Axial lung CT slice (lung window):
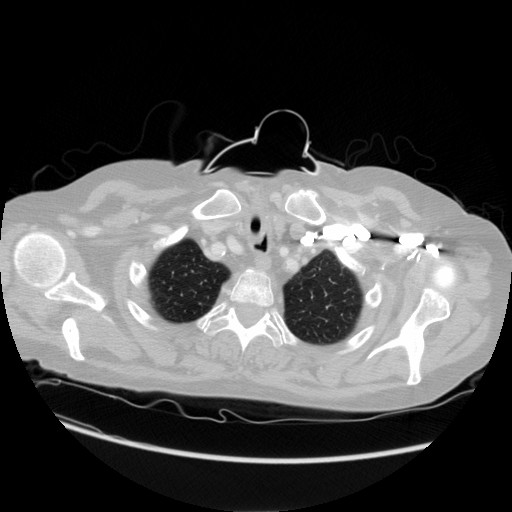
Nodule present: no